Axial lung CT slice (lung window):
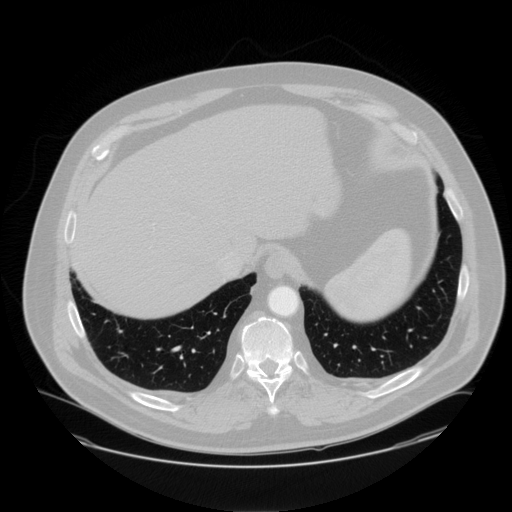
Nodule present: no